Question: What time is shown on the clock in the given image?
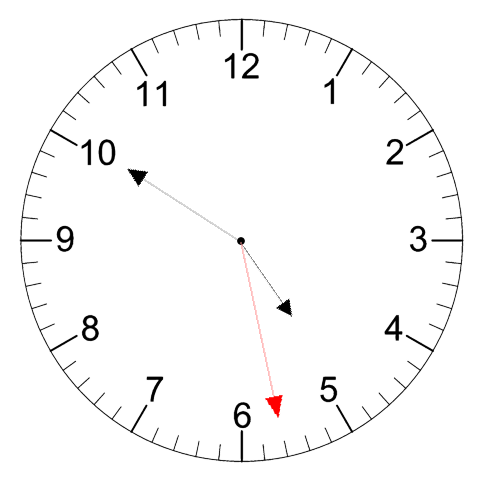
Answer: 04:50:28